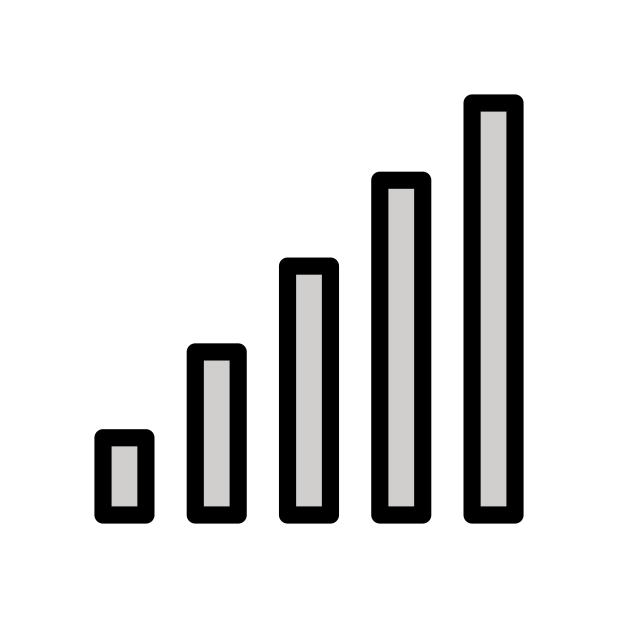
antenna bars